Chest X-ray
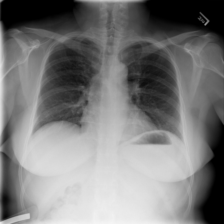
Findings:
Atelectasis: negative
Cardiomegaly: negative
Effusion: negative
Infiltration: negative
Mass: negative
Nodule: negative
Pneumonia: negative
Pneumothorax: negative
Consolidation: negative
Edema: negative
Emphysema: negative
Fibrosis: negative
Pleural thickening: negative
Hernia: negative